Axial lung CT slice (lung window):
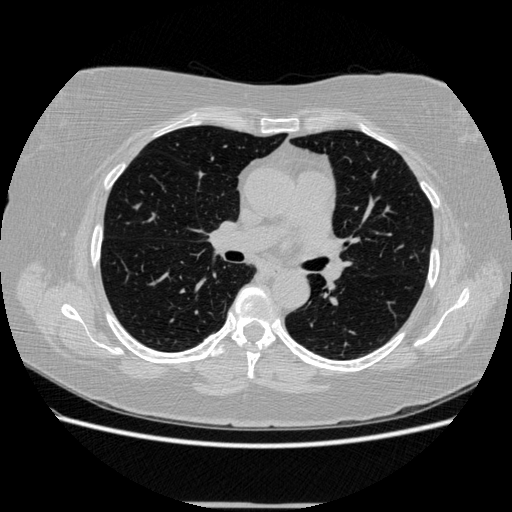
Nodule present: no